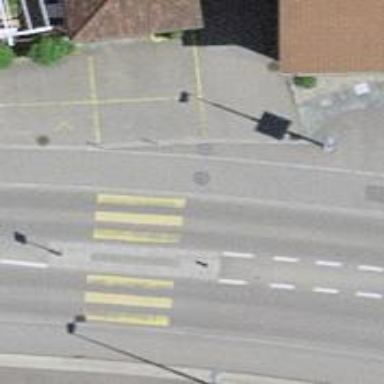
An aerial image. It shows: Zebra crossing with road island.